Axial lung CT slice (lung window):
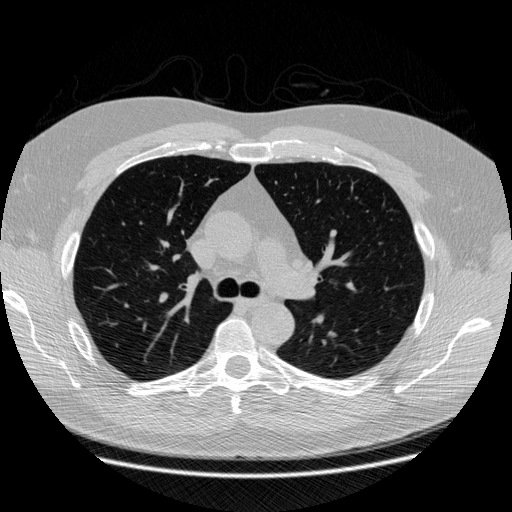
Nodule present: no